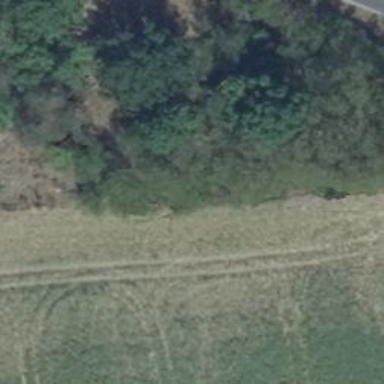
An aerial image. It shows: Hunting stand.